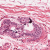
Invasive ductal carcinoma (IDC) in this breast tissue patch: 0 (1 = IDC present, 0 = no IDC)